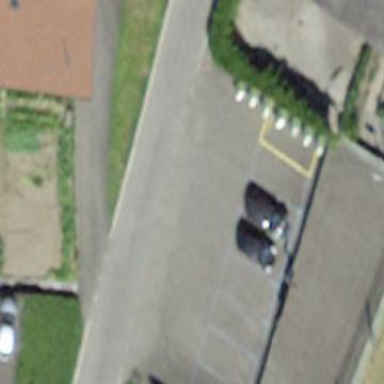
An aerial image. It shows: Parking area with surface.